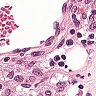
Metastatic tissue present: no